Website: lowes
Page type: customer-info-address
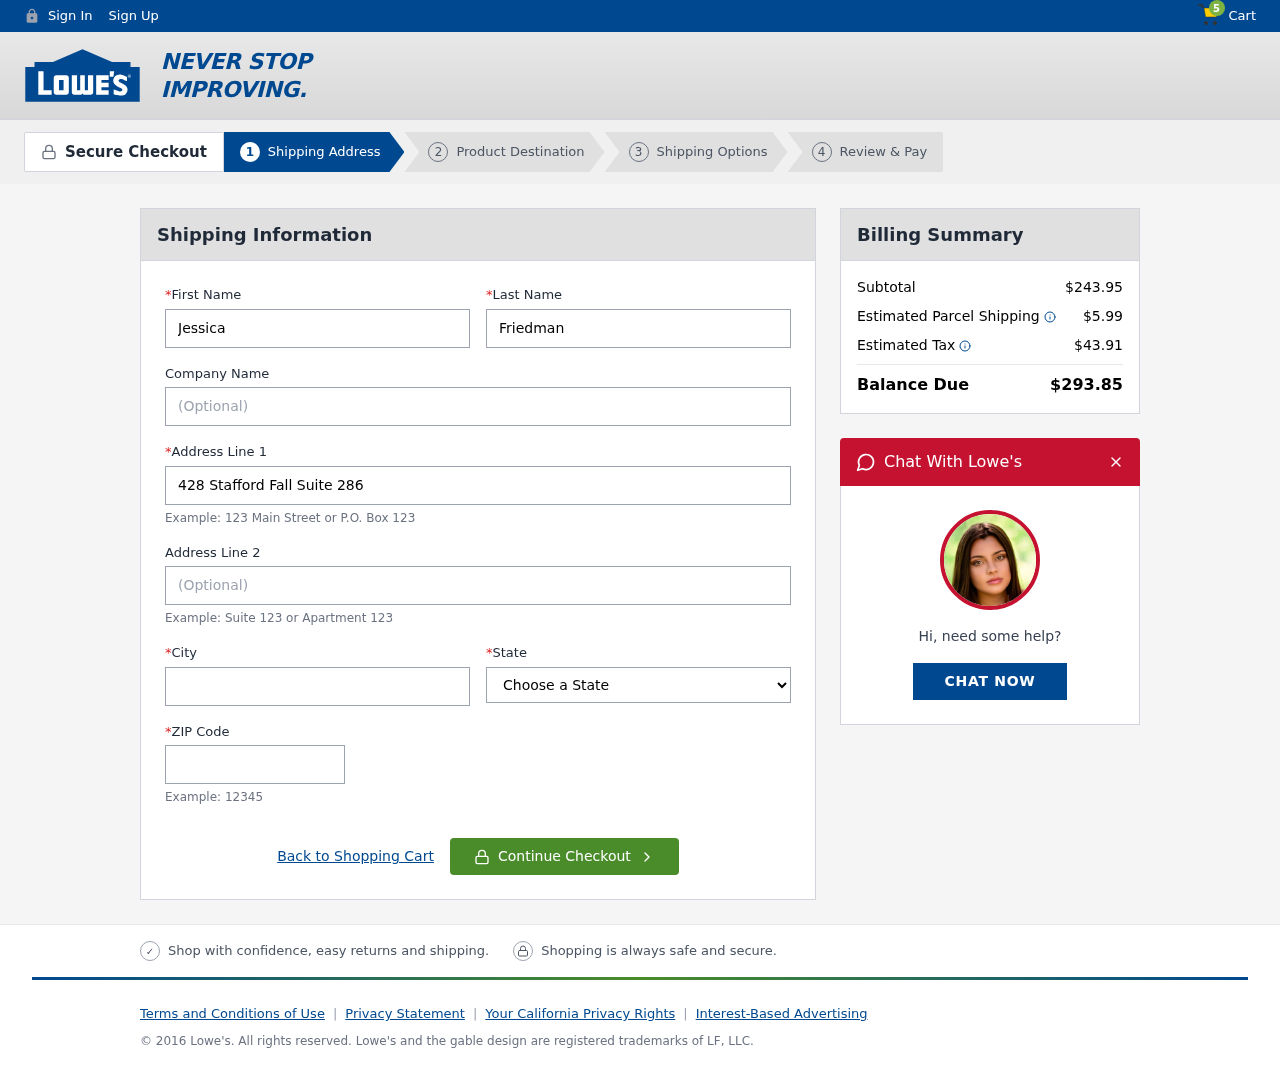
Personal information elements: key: PII_CITY
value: Hughesmouth
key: PII_FIRSTNAME
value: Jessica
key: PII_LASTNAME
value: Friedman
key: PII_POSTCODE
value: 33835
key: PII_STATE
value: Maryland
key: PII_STREET
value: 428 Stafford Fall Suite 286
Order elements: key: ORDER_NUM_ITEMS
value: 5
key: ORDER_SUBTOTAL
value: $243.95
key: ORDER_SHIPPING_COST
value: $5.99
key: ORDER_TAX
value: $43.91
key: ORDER_TOTAL
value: $293.85